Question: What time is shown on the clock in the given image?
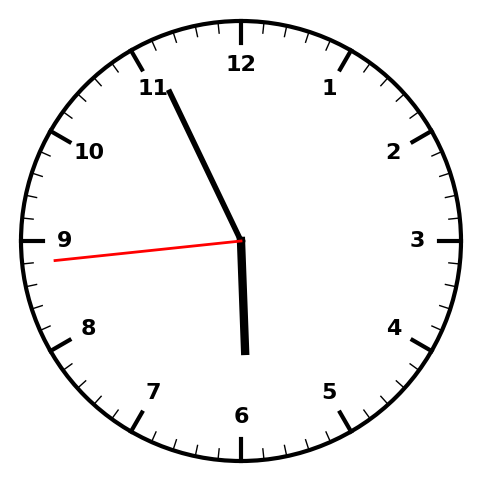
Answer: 05:55:44